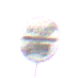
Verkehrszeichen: EndeMautpflicht
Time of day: MorningAfternoon
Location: Outdoor (Nature)
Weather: PartlyCloudy
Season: Winter
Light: Natural